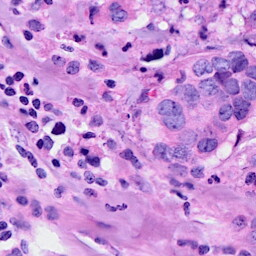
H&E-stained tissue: Breast